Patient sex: M
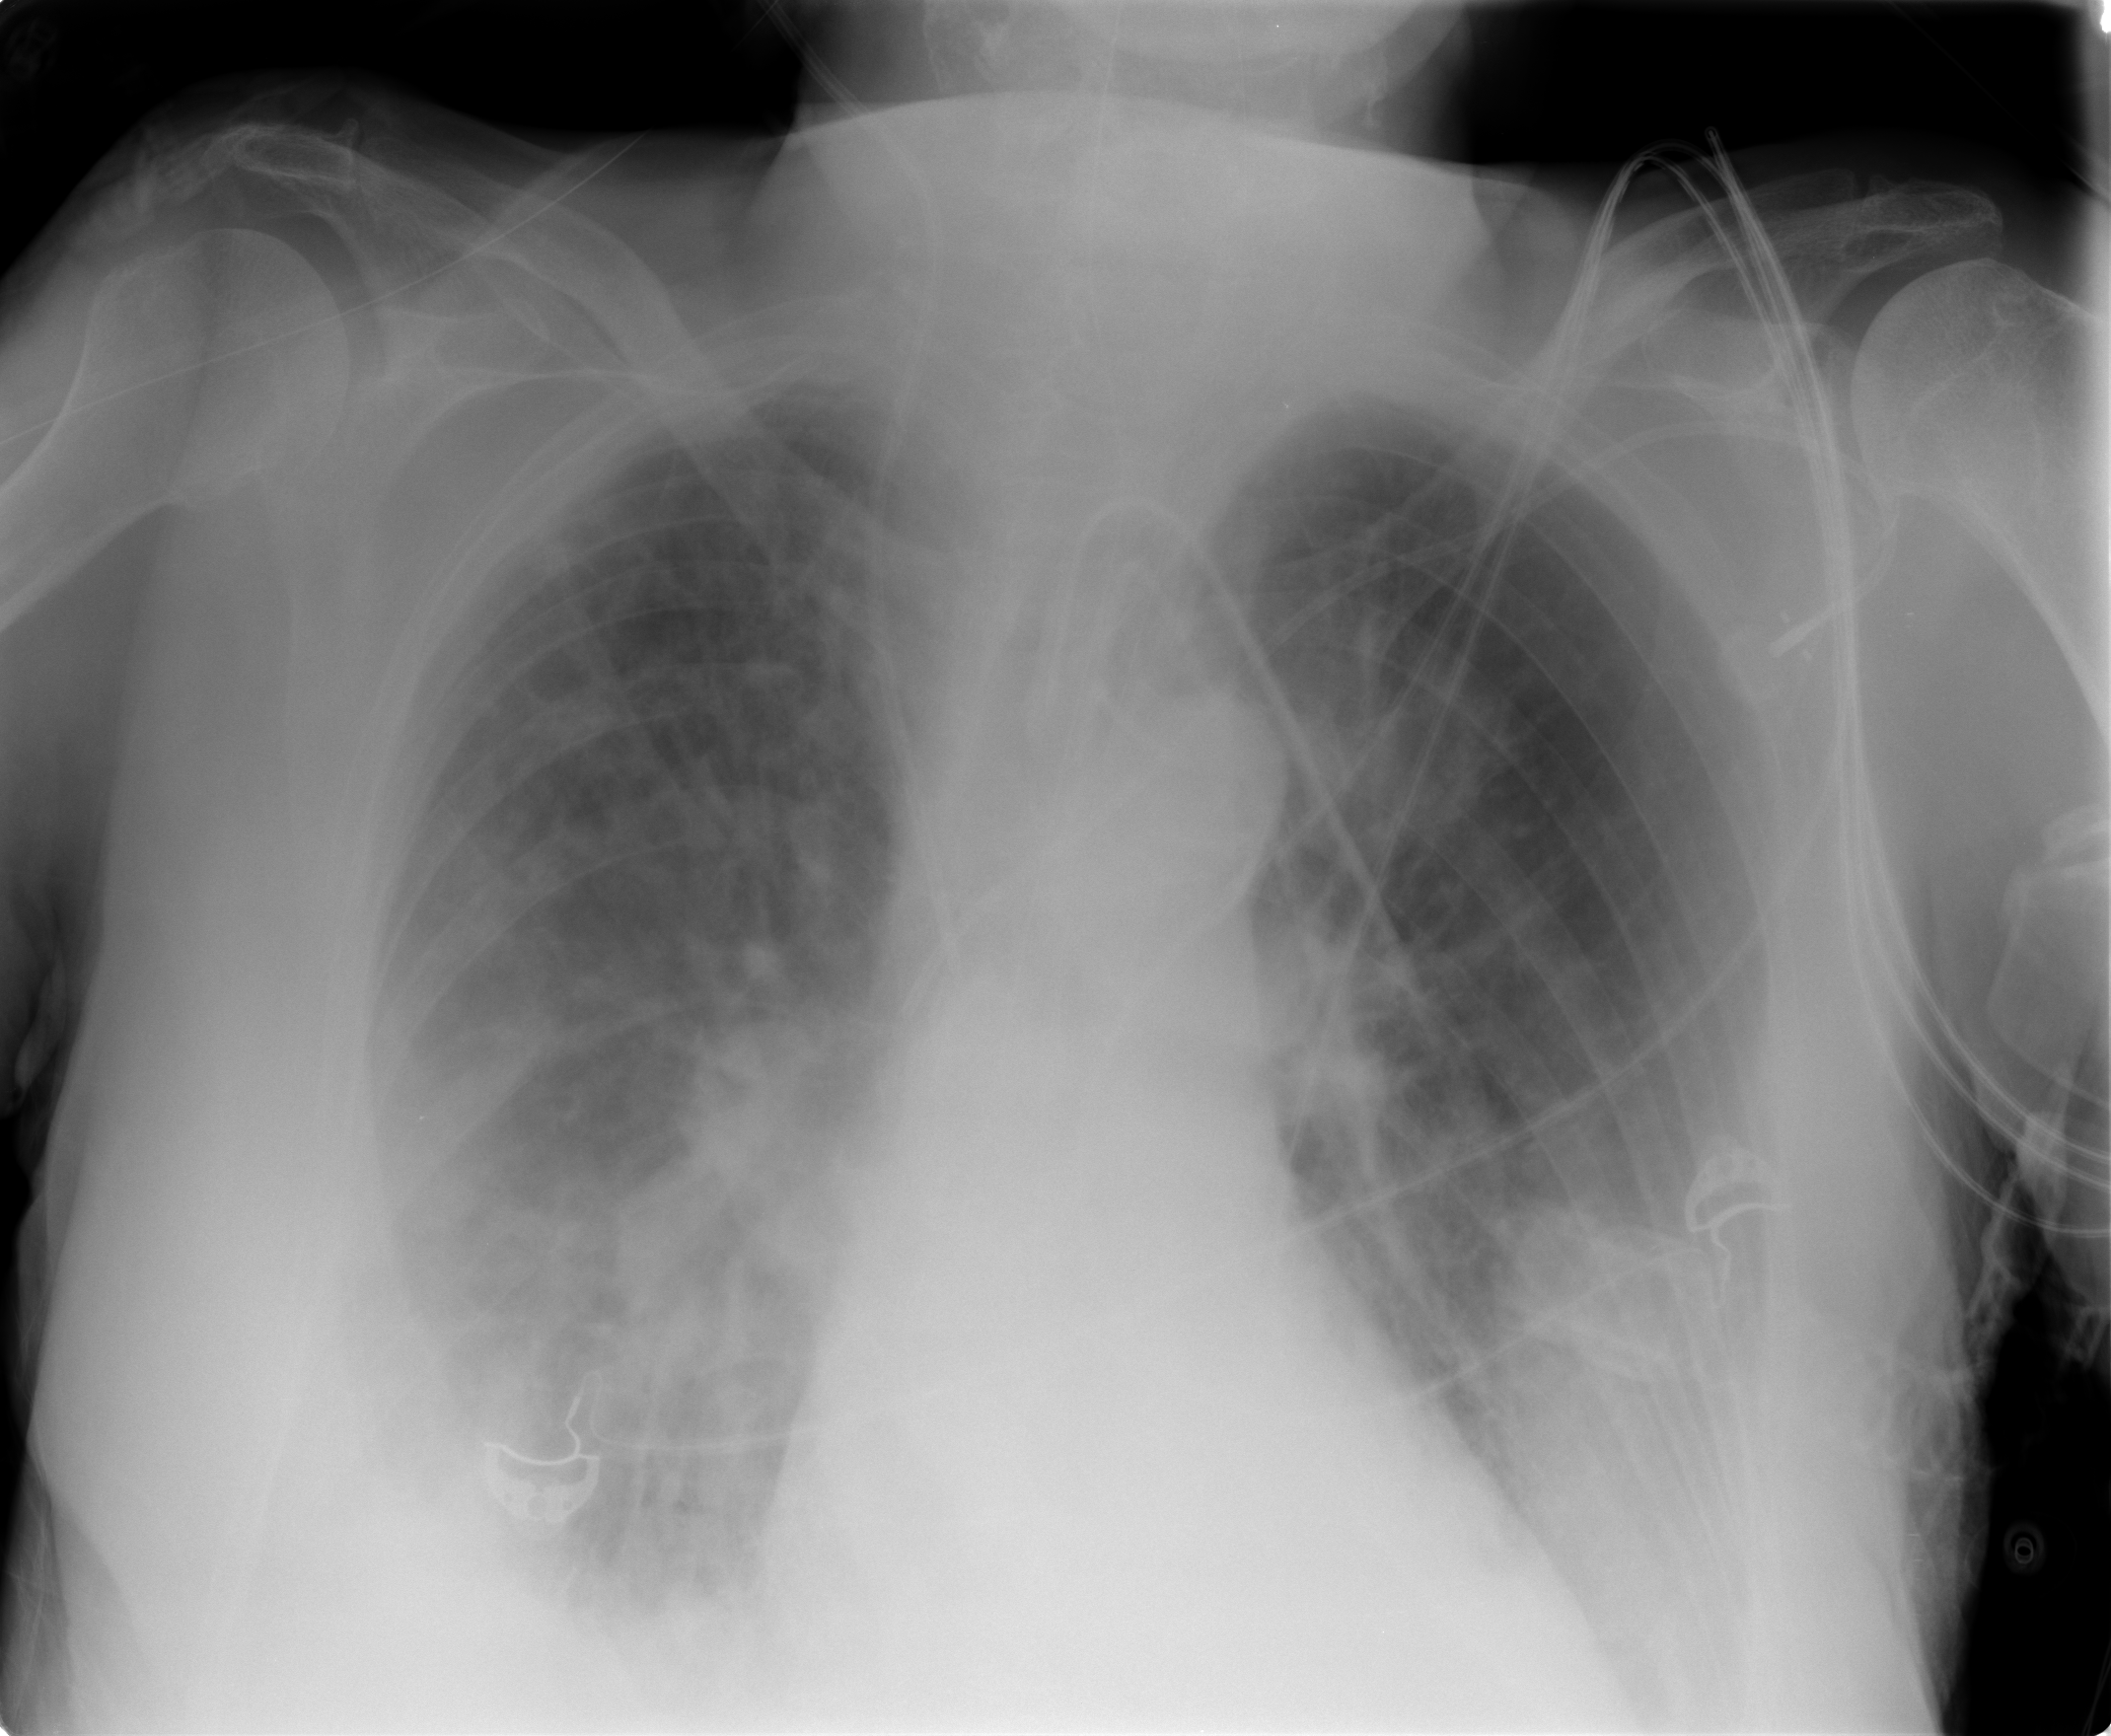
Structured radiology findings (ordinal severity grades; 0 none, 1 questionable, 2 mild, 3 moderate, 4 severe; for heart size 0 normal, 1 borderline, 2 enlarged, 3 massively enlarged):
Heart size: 0
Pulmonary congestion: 2
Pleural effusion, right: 2
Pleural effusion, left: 2
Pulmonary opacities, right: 3
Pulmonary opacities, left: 1
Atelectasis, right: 2
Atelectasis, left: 2